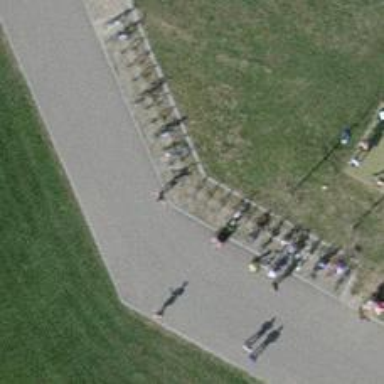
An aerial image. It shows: Bicycle parking area with stands available.